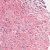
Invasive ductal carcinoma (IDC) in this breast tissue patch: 1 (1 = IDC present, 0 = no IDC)